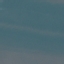
Land use / land cover class: SeaLake